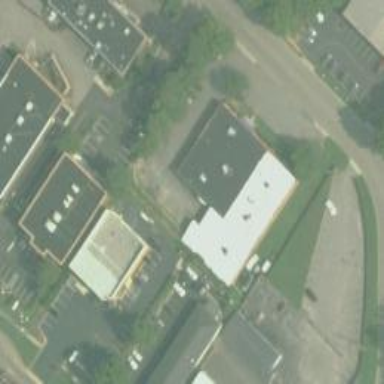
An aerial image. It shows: Commercial building.